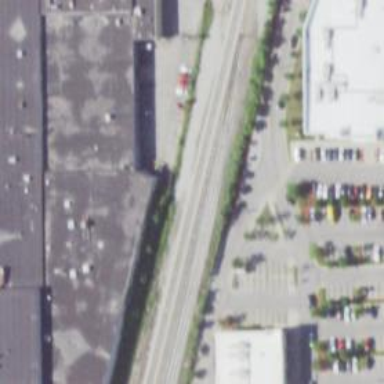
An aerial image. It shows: Abandoned railway siding.